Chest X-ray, PA view. Patient: 55 years old, sex F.
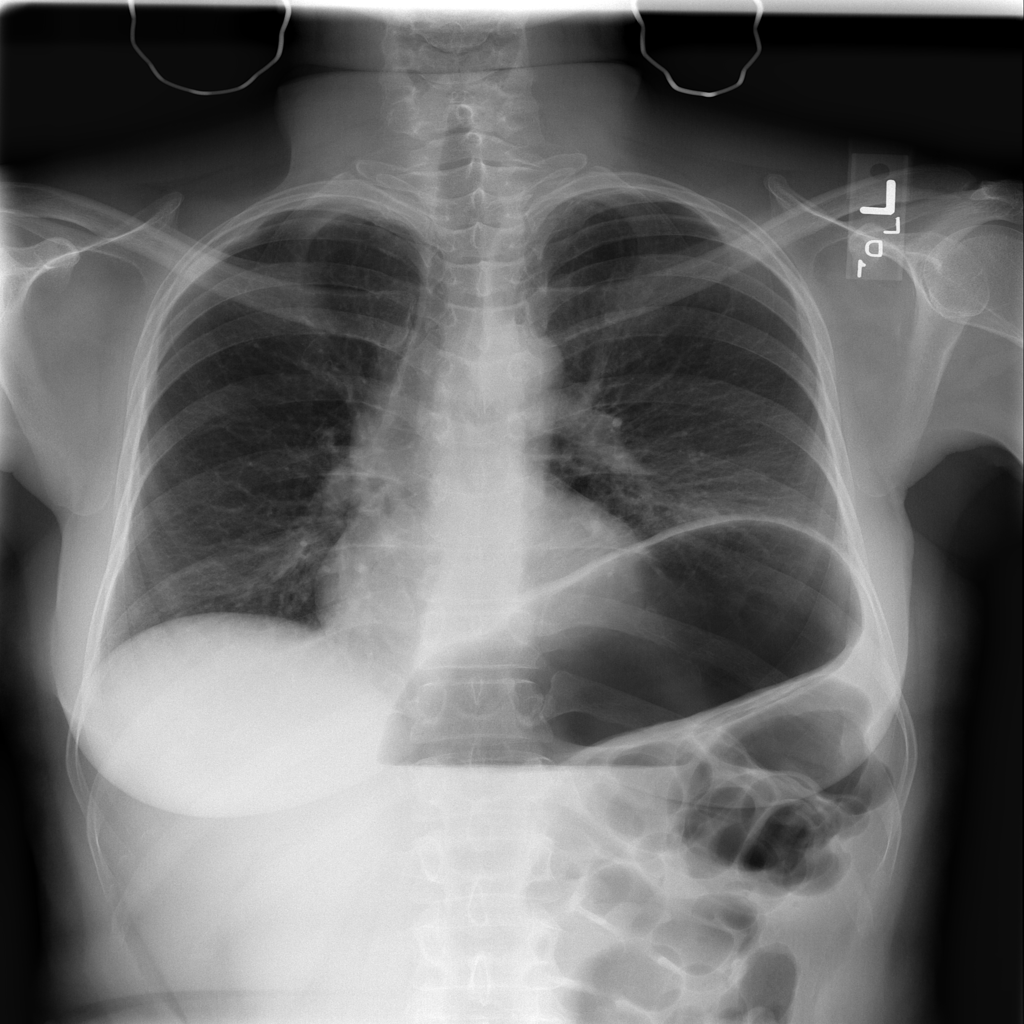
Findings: No Finding